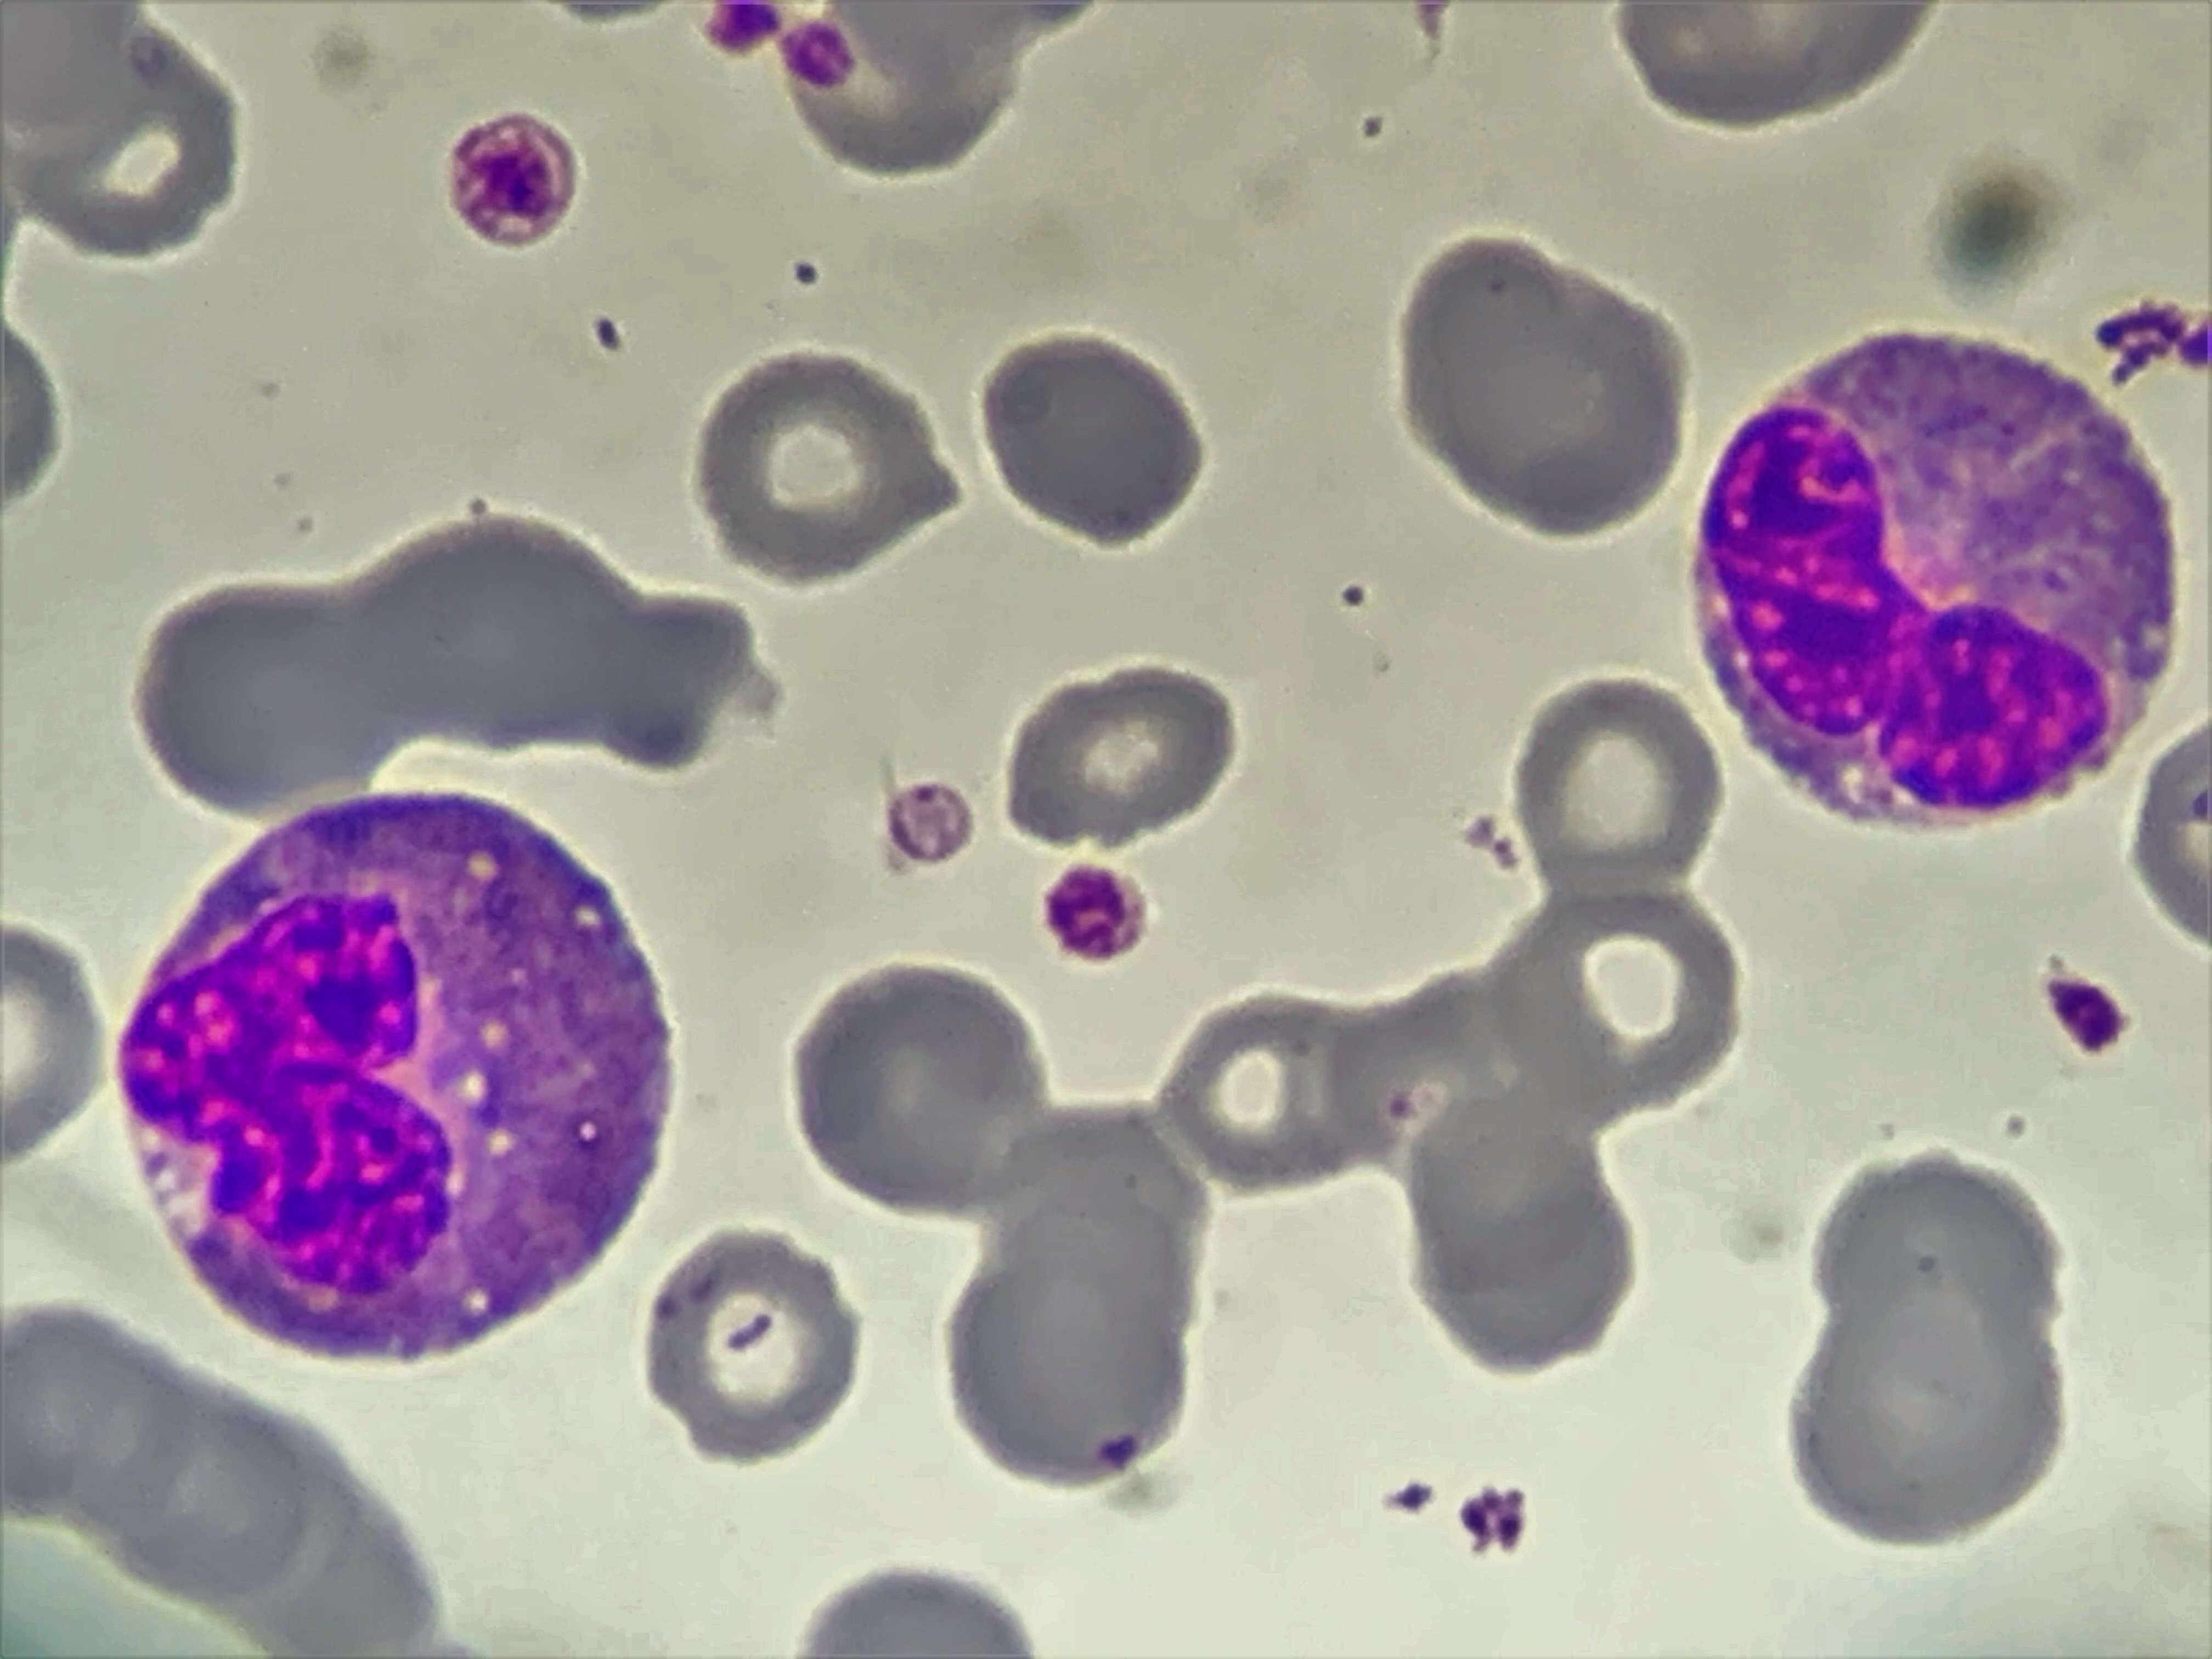
Cell type: EOSINOPHILS